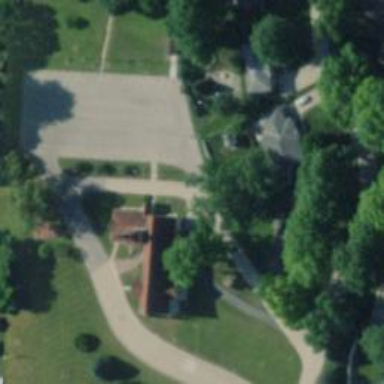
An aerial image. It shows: Driveway.